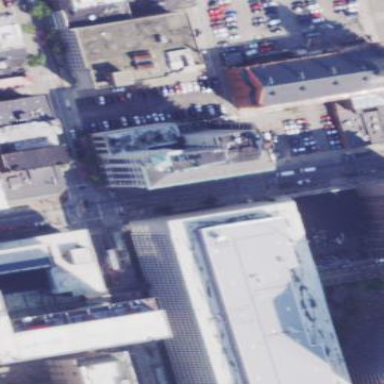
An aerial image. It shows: Part of building.